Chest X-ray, PA view. Patient: 52 years old, sex F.
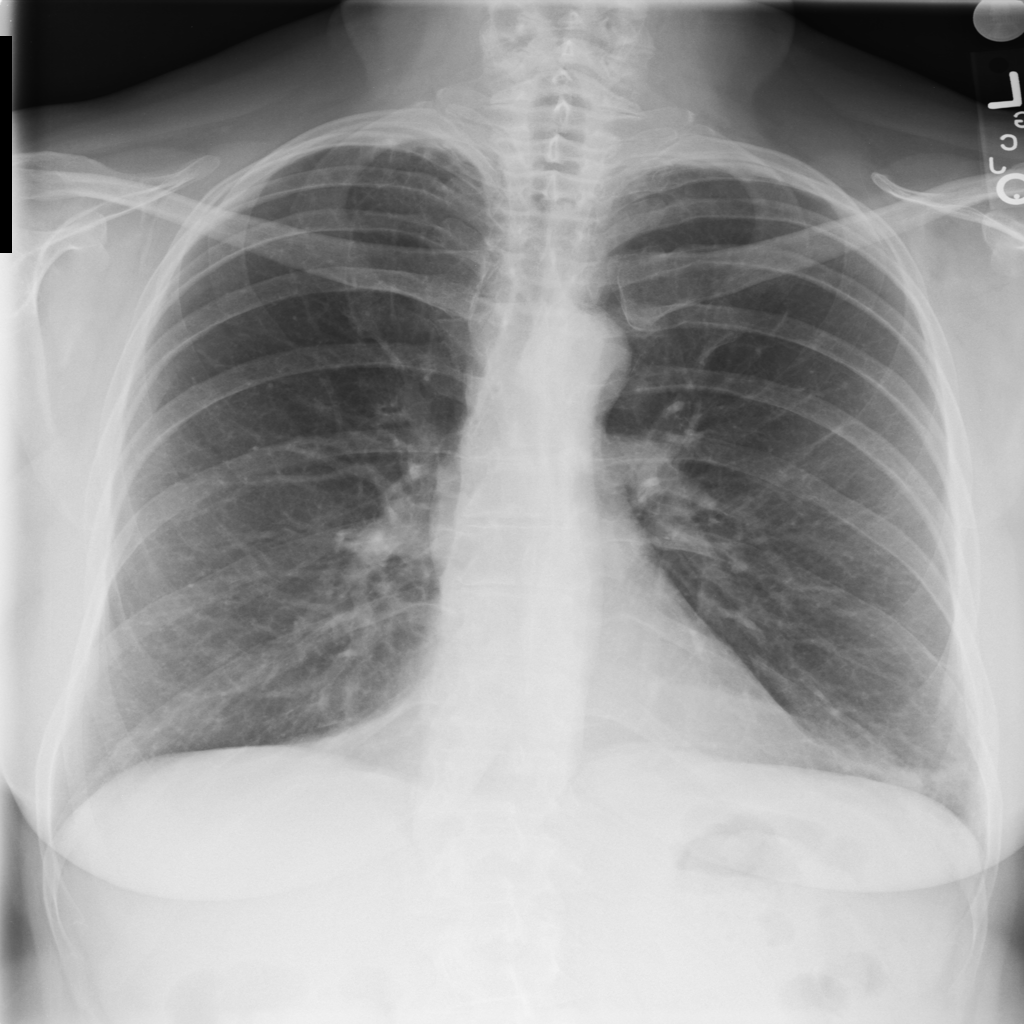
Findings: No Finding